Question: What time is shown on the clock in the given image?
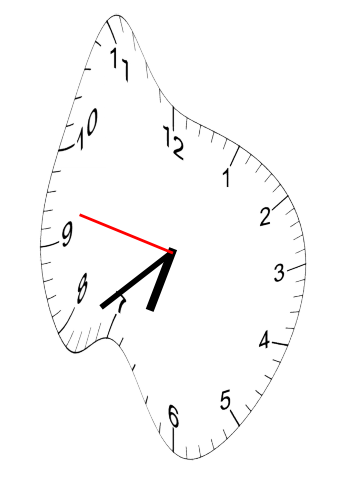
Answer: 06:38:47